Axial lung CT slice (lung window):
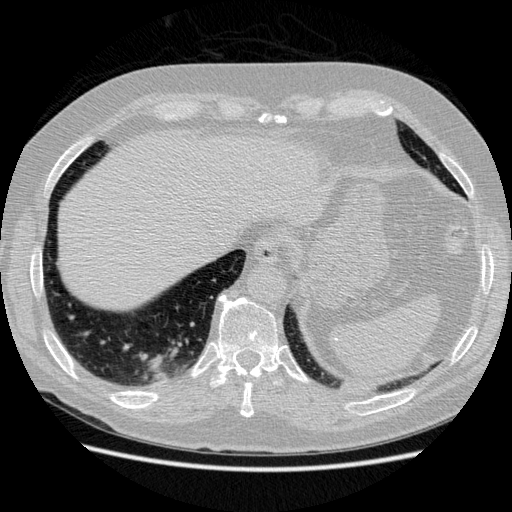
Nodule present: no